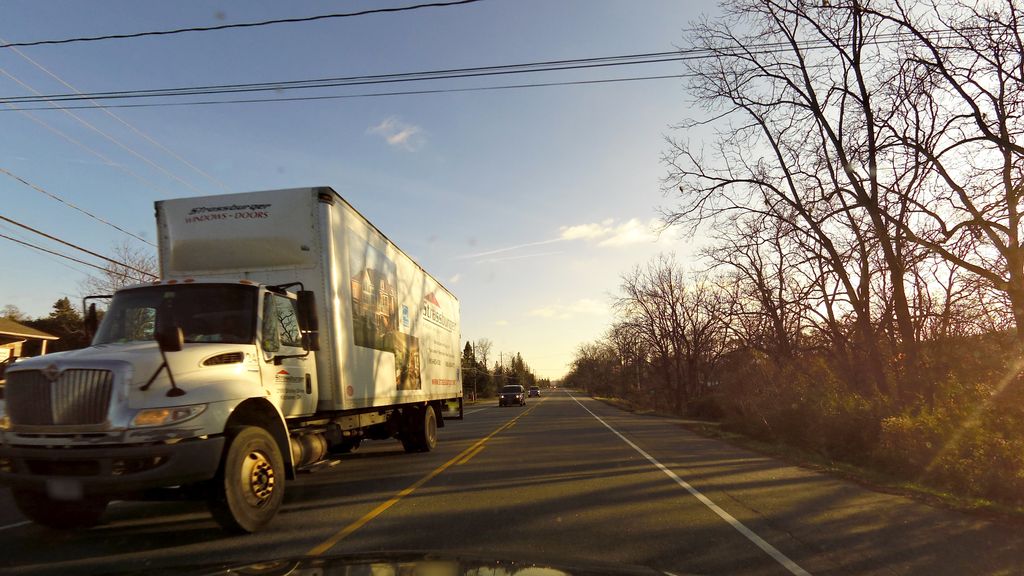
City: kitchener-waterloo